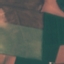
Land use / land cover class: AnnualCrop